Question: Anyone developing on power view?
I have a slicer on the year but I would like to display it in X columns instead of X rows. Its kind aeasy to do it on power pivot but I cant figure it out how to do it on power view.
Is it possible?

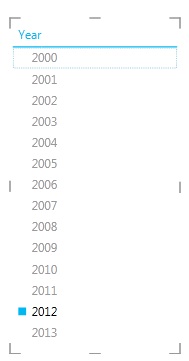
Answer: You currently cannot change the layout for slicers in Power View. It's a great feature request that I'm almost certain is already logged on Connect. Feel free to vote for it or add it as a new one if it is not there, but we definitely do hear you :)
-Sean